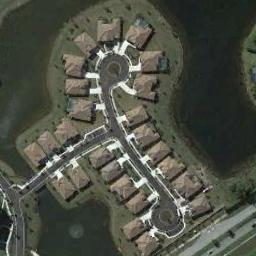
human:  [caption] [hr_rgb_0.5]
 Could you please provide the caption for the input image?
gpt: The dense residential is on the grass next to the water .

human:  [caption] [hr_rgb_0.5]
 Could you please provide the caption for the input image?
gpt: The residential area is off the highway .

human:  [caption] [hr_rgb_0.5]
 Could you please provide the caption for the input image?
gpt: A dense residential area with lots of houses arranged neatly in the lawn is surrounded by dark green water .

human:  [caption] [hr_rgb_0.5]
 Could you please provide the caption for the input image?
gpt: There are many roads and densely arranged houses and trees of different shapes and shapes in the island-like settlements surrounded by the lake .

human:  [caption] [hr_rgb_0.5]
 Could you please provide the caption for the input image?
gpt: There are many brown buildings arranged neatly near the lake on dense residential area .